Current action and preconditions to check: trajectory_clear

Your task: For each precondition in the list above, predict whether it will hold at this action.

Consider the current scene as observed from the mobile robot's camera, and analyze the predicted future states of all dynamic agents (e.g., people, animals, vehicles, or any moving entities) within the NEXT SECOND.

IMPORTANT: Only answer "very likely" if you are absolutely certain—based on strong, clear evidence—that a dynamic agent will violate the precondition in the predicted future state. Do NOT answer "very likely" for unlikely, ambiguous, or low-probability risks.

Ask yourself for each precondition: Is there a high probability, with clear and convincing evidence, that the predicted future states of any dynamic agent will interfere with the predicted future state of the currently executing action within the NEXT SECOND, causing that precondition to fail?

Assess the risk level based on these predictions. Use "likely" or "very likely" if motions create a clear risk of interference.

Use "neutral" or "improbable" if agents are nearby but their predicted paths are clearly diverging or non-conflicting.

Failure Risk Categories: "very improbable", "improbable", "neutral", "likely", "very likely"

Answer Format: Output ONLY the probability_of_failure value from these categories: "very improbable", "improbable", "neutral", "likely", "very likely"

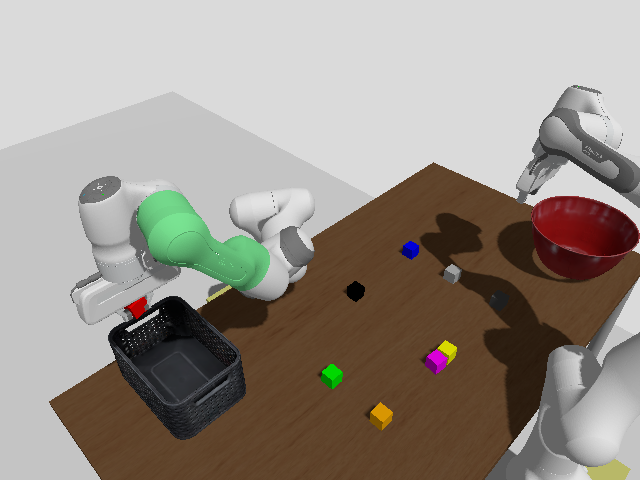

Answer: very improbable